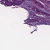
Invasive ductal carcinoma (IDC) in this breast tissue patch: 0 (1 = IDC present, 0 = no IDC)